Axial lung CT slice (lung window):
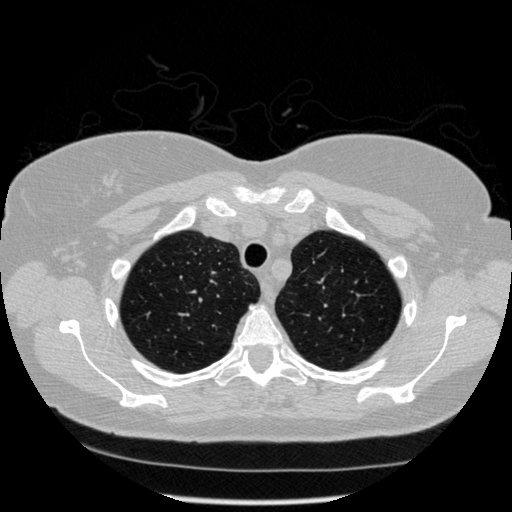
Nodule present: no